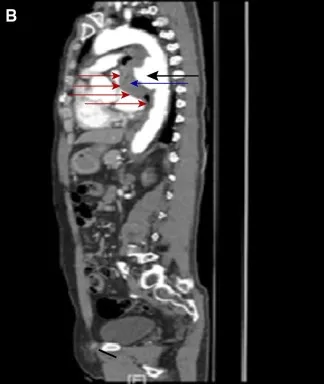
Multidetector CT angiography: (B) sagittal reformatted images through the thorax showing active aortic bleeding generating an anterior hematoma (black arrow head) and exudate or rupture to form a large thrombus (blue arrow head), which is compressing the posterior wall of the esophagus (red arrow head), resulting in the abnormal course of the esophagus and is not recognizable in the picture.
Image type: radiology (ct)